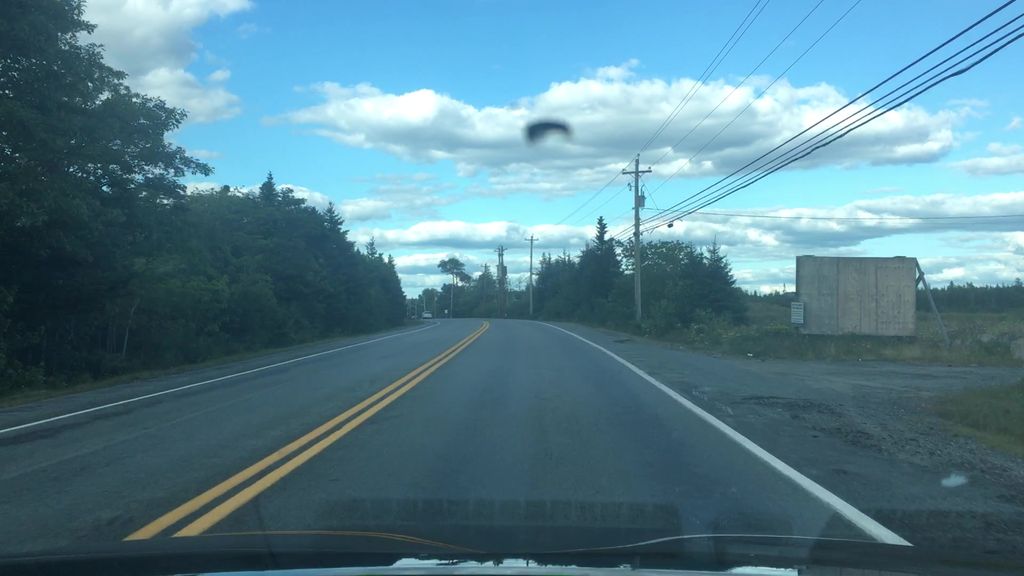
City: halifax